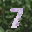
Label: 7